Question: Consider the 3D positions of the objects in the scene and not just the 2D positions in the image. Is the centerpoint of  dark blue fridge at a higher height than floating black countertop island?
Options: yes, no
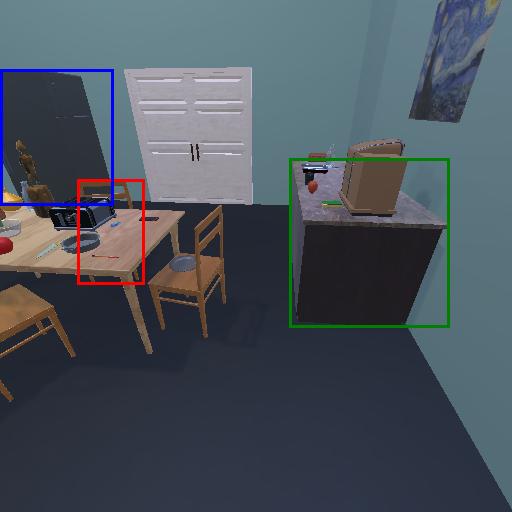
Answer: yes